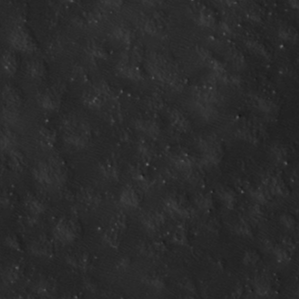
Label: non_frost